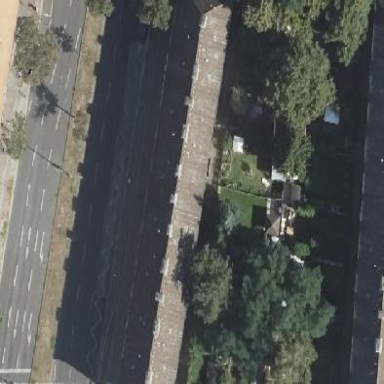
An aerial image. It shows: Hipped-roof building with apartments.